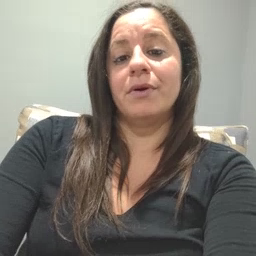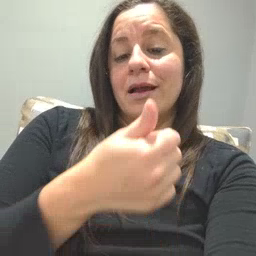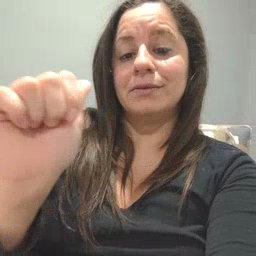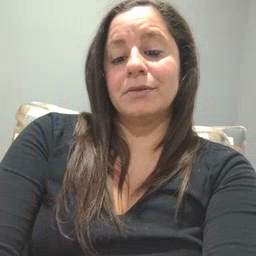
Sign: any